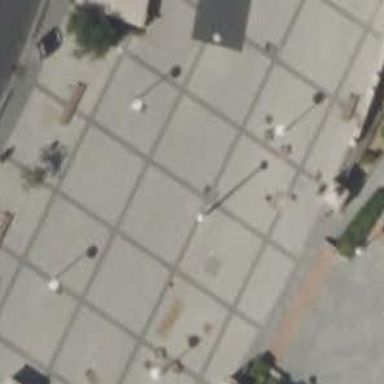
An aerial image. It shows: Sidewalk made of paving stones.